Interaction volume radius: 10 \u00c5
Interaction volume height: 10 \u00c5
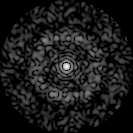
Disorder parameter: 0.863